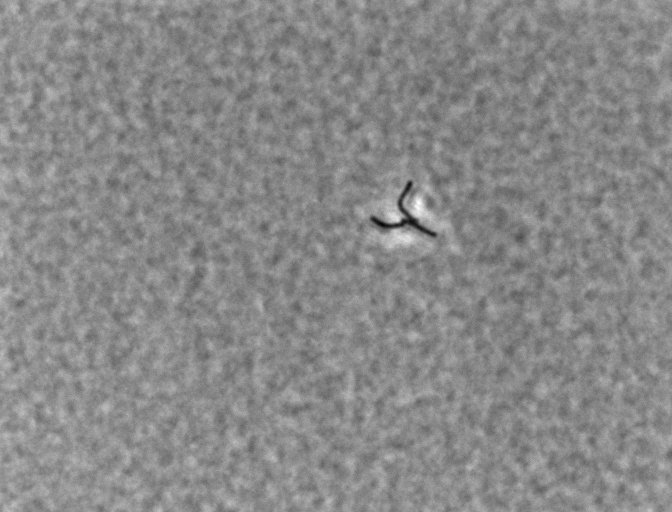
Bacillus coagulans